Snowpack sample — Snodgrass Mountain, Crested Butte, Colorado (2/4/25, 12:06 PM MST)
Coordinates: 38.923, -106.968
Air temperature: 35 °F
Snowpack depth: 80 cm
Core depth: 20 cm
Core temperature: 33.8 °F
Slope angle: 14°, slope face: 78°
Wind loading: low
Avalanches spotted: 0
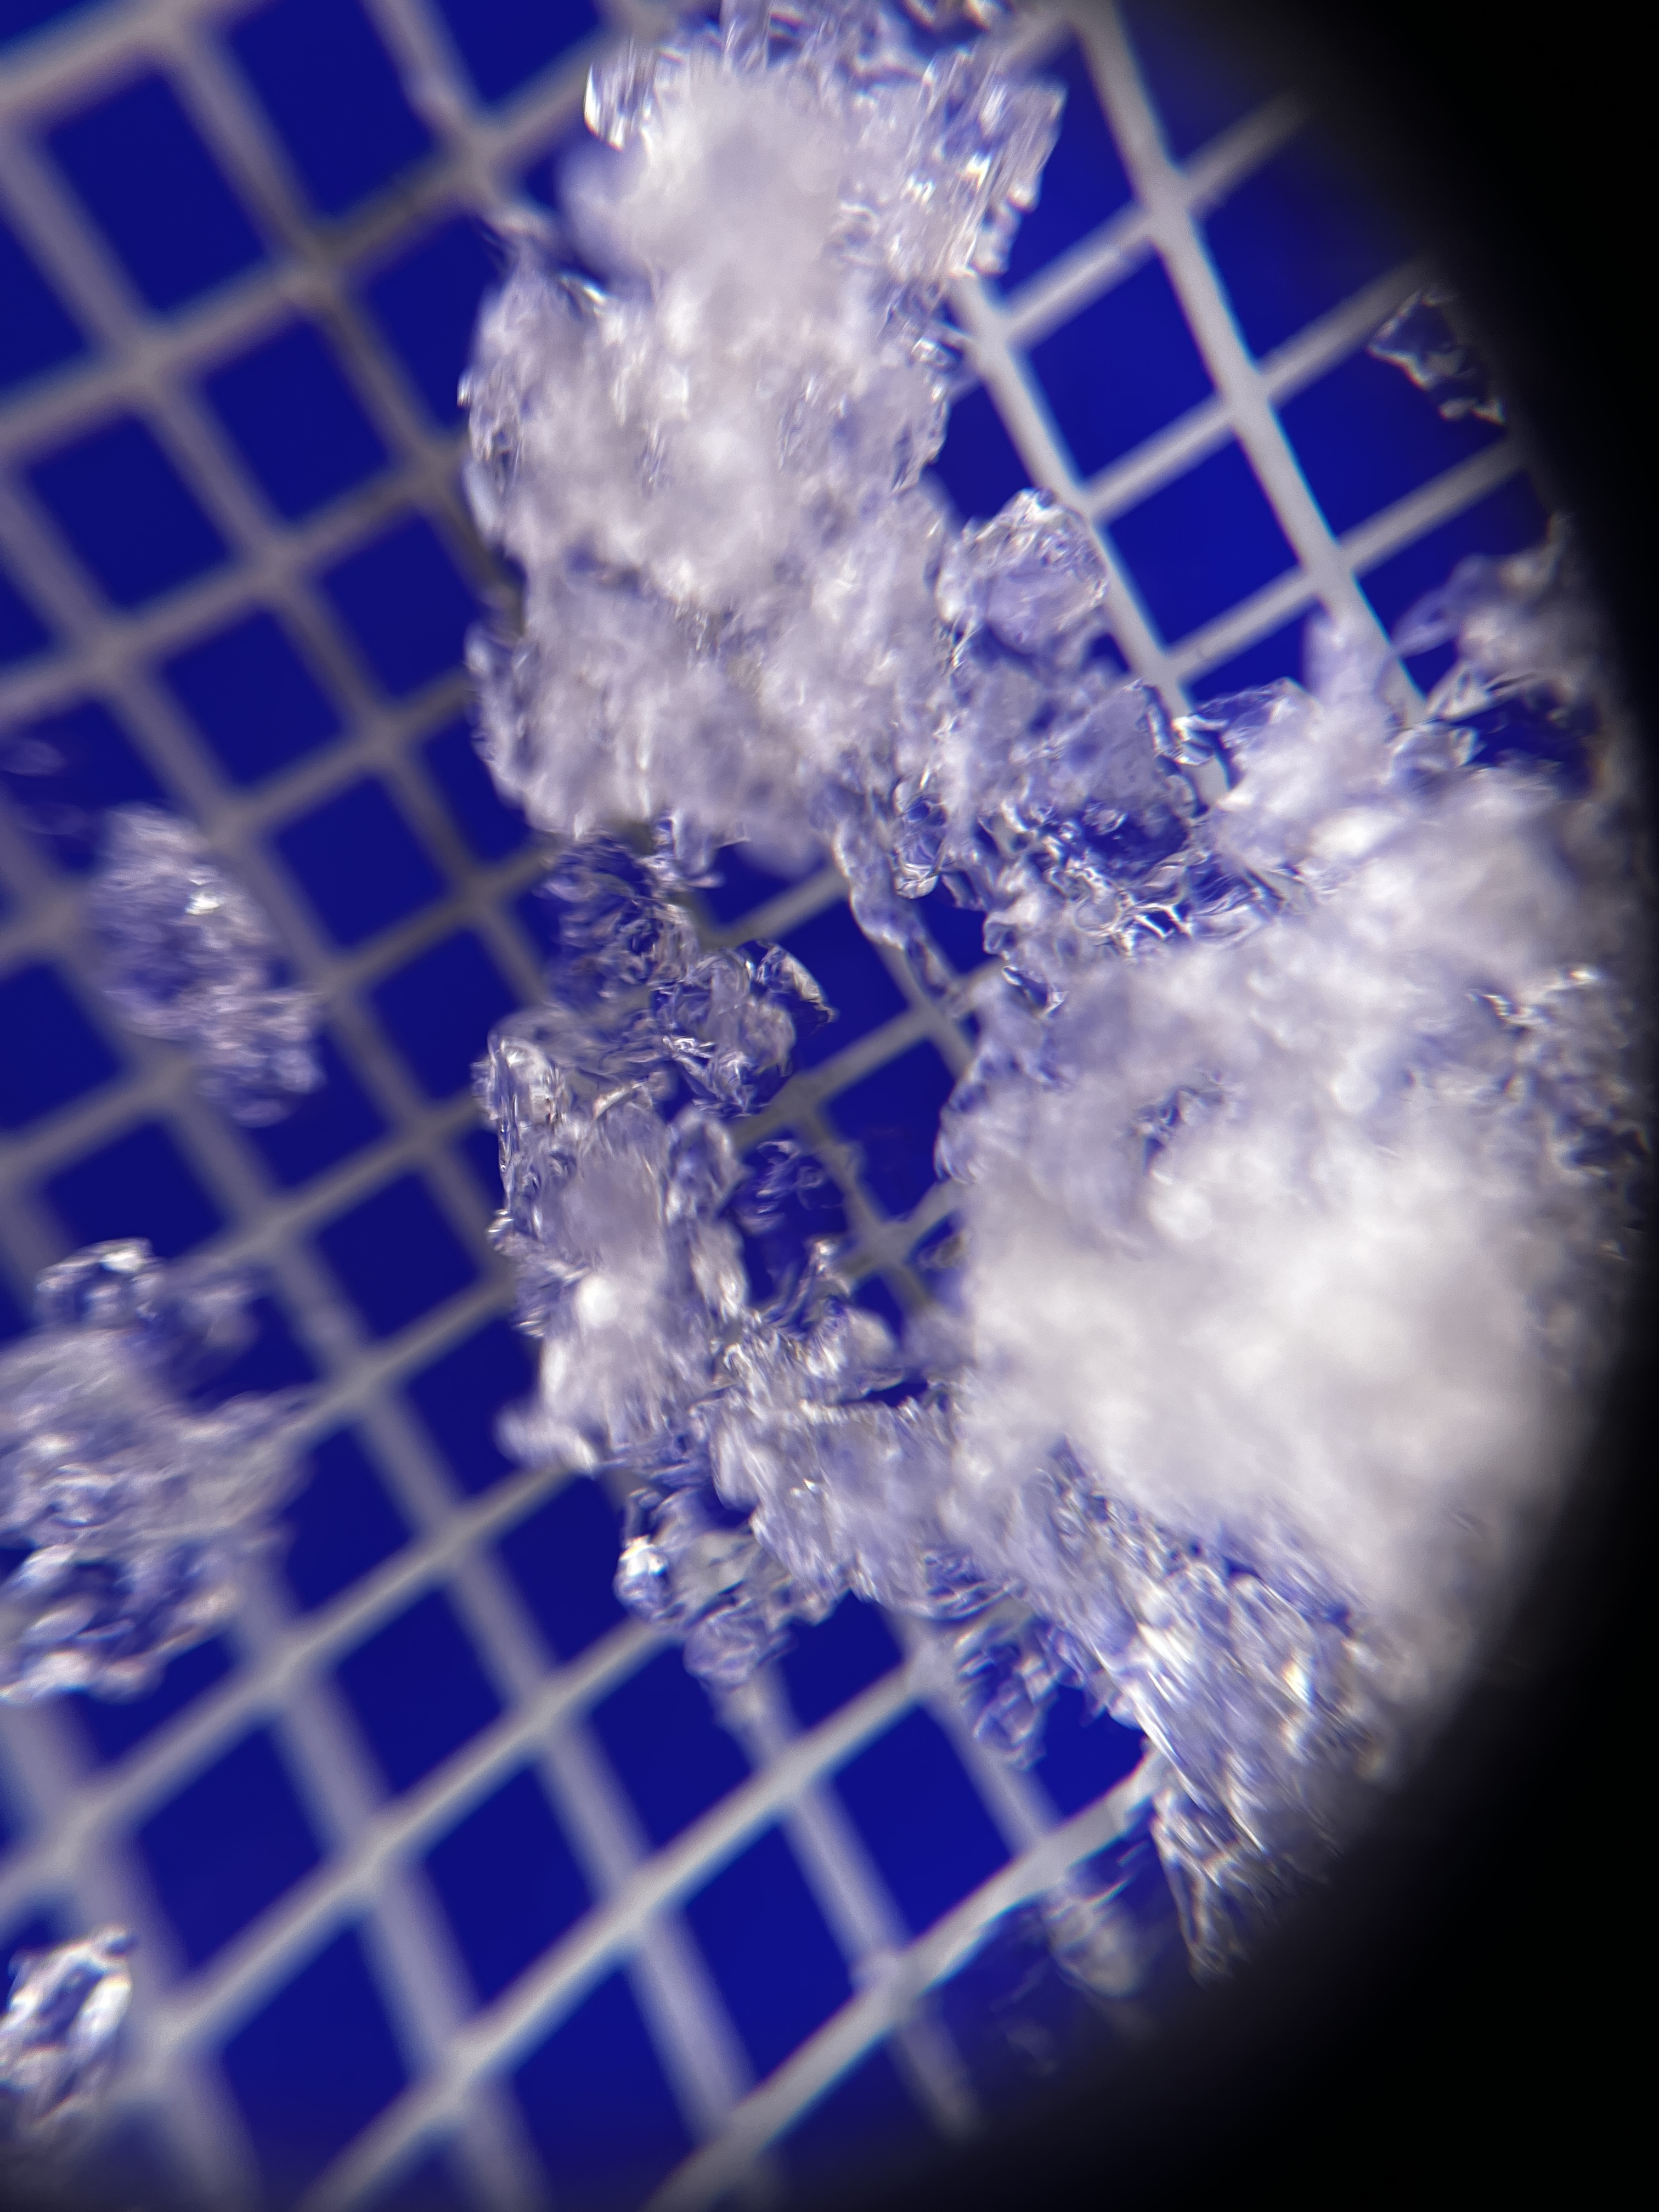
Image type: magnified_profile
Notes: No avalanches nearby, unusually warm weather for the last month reported by residents, Collected 25 yards from treeline